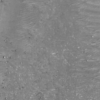
Label: not_dusty